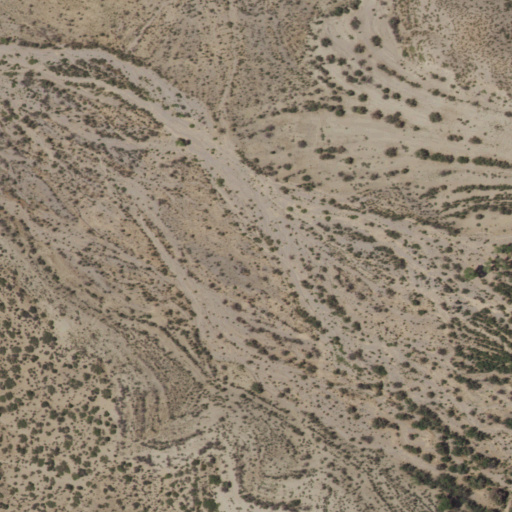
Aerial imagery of valley in New Mexico named Pinosa Canyon containing shrub, woody wetlands, and grassland